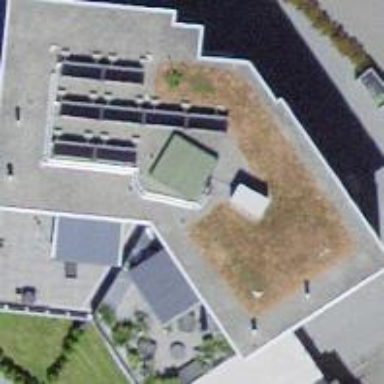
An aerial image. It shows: Flat-roofed building.